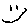
Label: smiley face